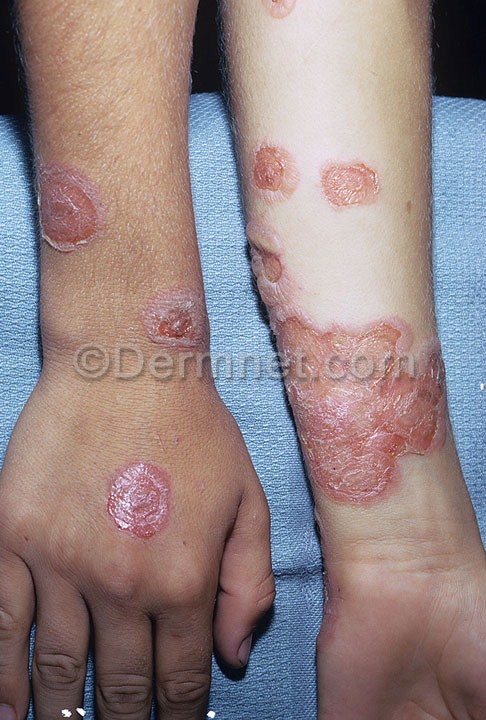
Disease: Cellulitis Impetigo and other Bacterial Infections